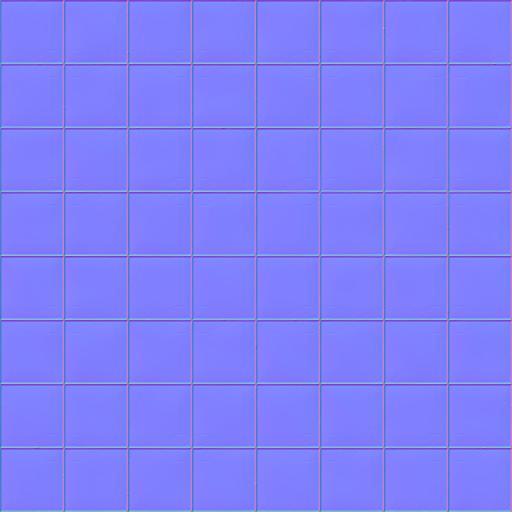
clean paint painted pattern tiled tiles